Field crop: tomato
Growth stage: 1
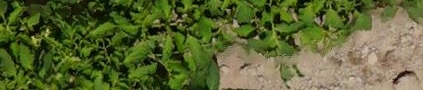
Species: tomato